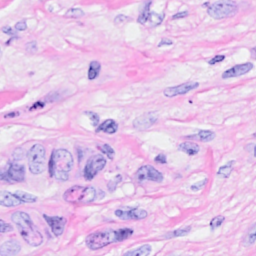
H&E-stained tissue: Breast